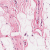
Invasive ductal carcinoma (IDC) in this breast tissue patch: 0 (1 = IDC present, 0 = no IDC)